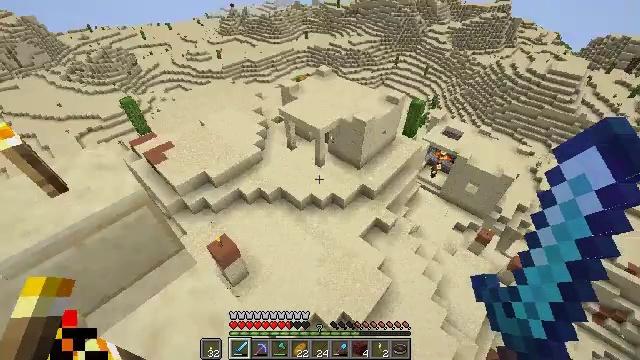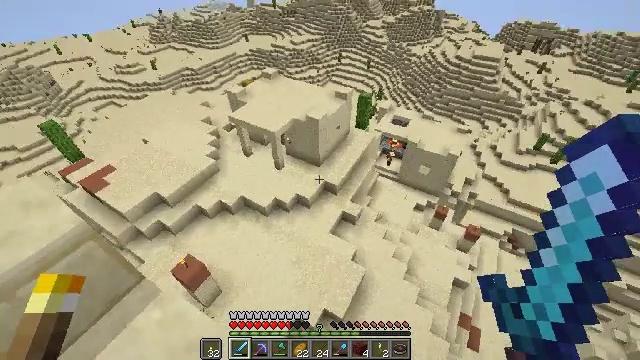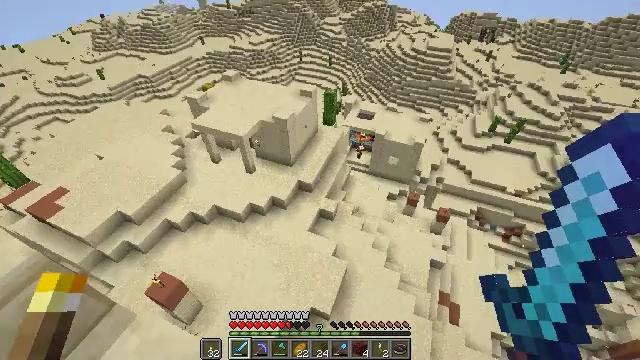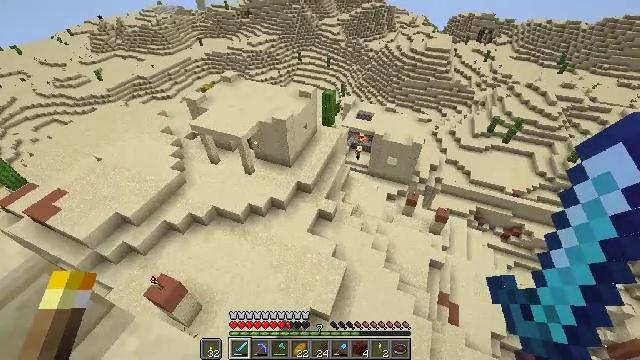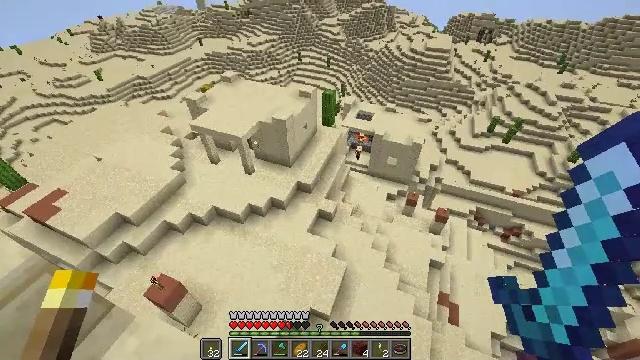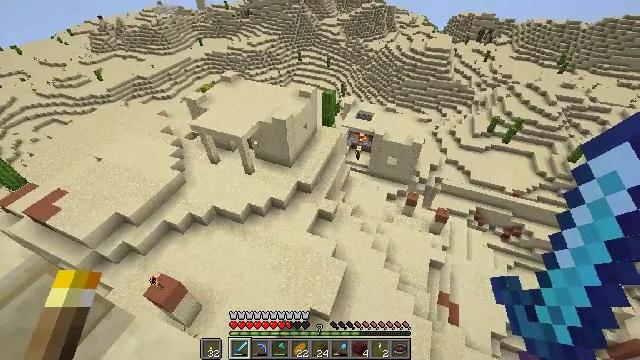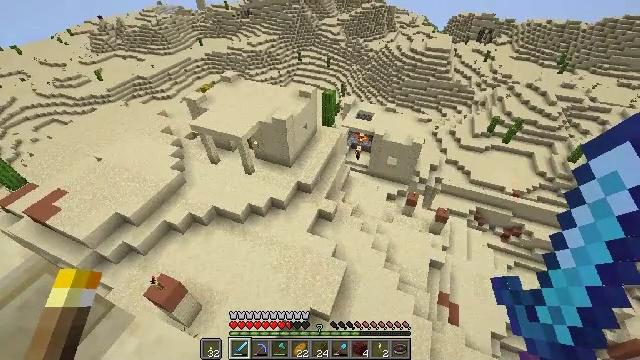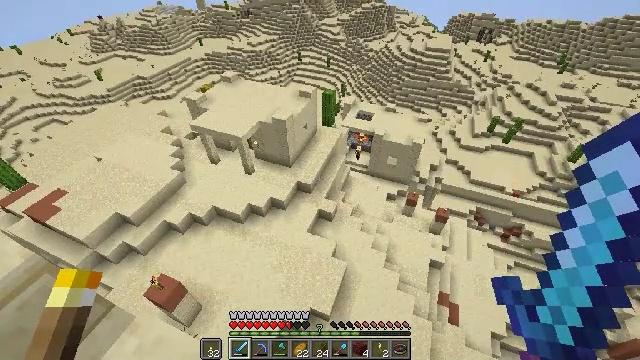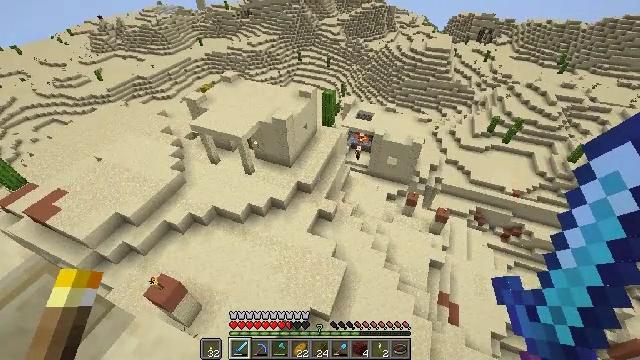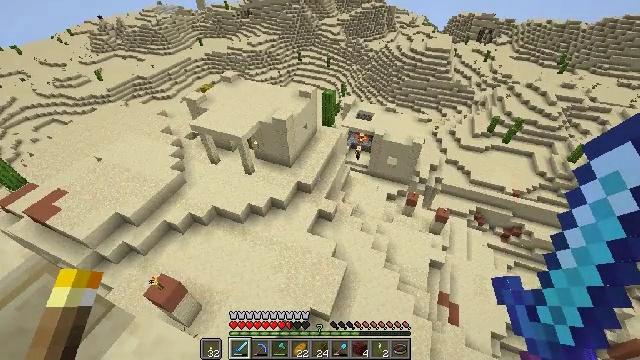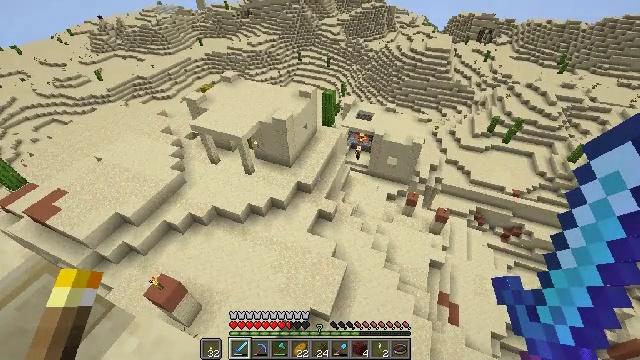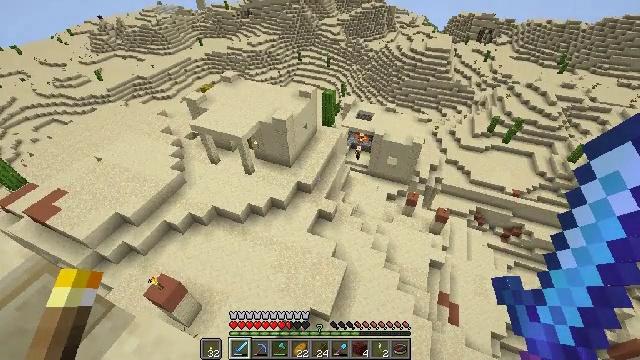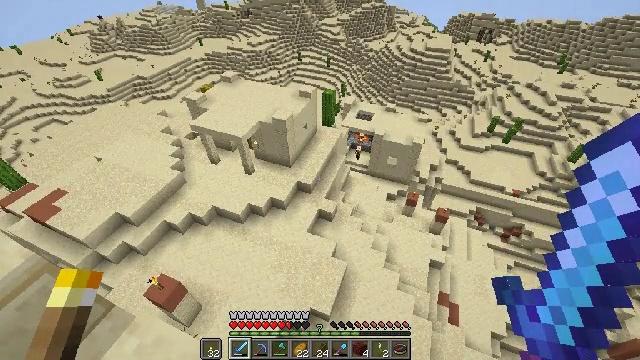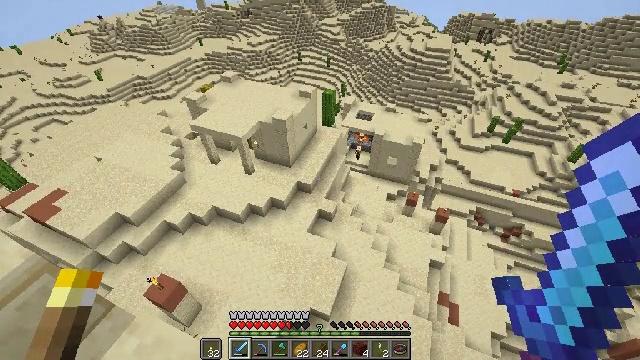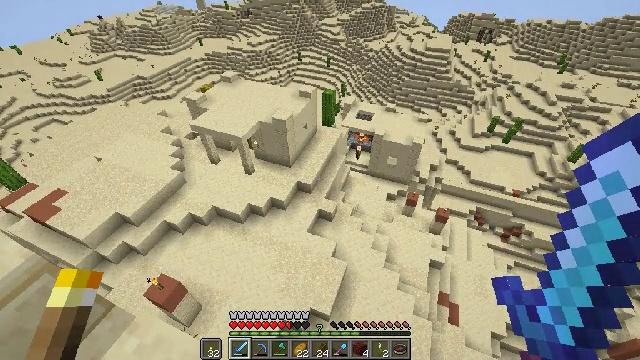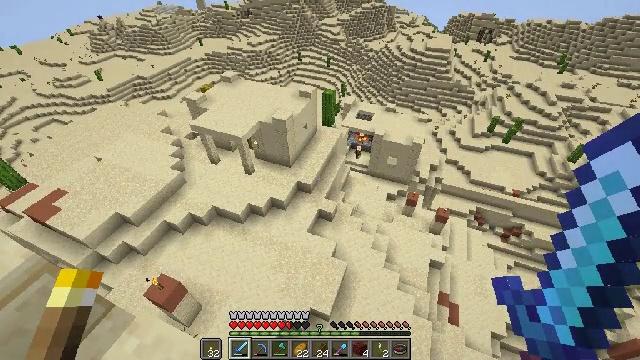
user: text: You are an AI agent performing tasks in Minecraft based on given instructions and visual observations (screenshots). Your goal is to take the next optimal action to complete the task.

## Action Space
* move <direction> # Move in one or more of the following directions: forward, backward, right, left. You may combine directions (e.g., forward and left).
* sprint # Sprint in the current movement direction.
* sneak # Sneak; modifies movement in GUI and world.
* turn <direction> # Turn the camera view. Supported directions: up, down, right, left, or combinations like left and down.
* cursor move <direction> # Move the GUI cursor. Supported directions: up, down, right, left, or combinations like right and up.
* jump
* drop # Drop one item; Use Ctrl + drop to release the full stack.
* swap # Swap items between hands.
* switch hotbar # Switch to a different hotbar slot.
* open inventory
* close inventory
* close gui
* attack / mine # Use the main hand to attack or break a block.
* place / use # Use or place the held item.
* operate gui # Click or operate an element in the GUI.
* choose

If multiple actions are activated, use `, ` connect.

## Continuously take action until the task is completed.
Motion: motion action
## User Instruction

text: Mine the dead bush in the desert.
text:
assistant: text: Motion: turn right
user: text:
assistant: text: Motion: turn right
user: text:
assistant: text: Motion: no_op
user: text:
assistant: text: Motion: no_op
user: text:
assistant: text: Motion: no_op
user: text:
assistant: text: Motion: no_op
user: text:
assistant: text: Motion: no_op
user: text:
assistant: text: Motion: no_op
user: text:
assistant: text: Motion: no_op
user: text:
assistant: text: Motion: no_op
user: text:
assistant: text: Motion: no_op
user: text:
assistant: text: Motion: no_op
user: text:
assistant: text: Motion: no_op
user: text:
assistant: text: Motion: no_op
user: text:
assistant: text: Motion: no_op
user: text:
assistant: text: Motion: no_op
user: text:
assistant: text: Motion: no_op
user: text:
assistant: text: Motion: no_op
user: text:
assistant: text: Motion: no_op
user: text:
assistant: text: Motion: no_op
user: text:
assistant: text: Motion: no_op
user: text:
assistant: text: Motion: no_op
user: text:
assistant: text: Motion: move left
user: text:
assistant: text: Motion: move left
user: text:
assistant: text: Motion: move left
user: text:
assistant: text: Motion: move left
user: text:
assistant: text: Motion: no_op
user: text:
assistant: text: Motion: no_op
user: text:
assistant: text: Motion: no_op
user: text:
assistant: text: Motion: no_op